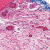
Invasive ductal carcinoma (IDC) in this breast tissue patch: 0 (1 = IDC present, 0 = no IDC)